Question: I have a PHP Server time like this  and I need to convert this time into left hours count like this
'''
6 hours lefts
7 hours lefts
'''
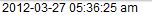
Answer: '''
$time_left = floor((time() - strtotime($server_time)) / 3600);
echo $time_left.' hours left';
'''